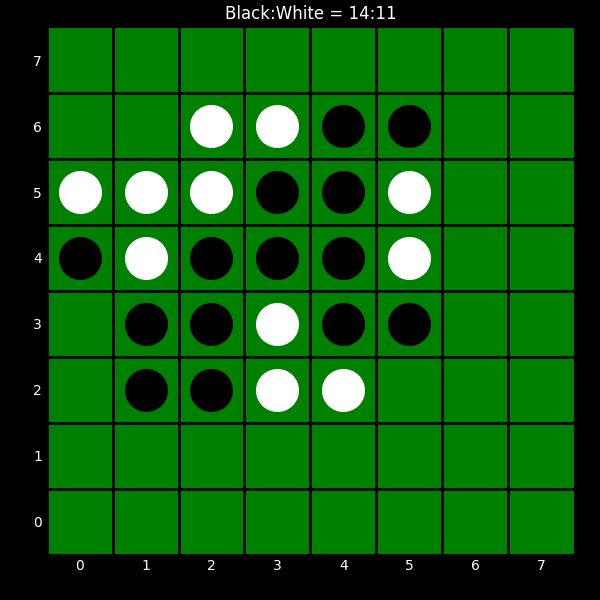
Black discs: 14
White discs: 11